Question: I need to clarify my concept.
I am making activity diagrams for different activities. for an activity titled as:
'View Profile'.... i need to make its dgm...
In 'view profile' a user can:
'''
1- view his/her monthly bills
2- View demographics details
3- Edit his/her details
'''
and foreach 1,2,3 there would be different steps to be followed
My question is:
how should i make an activity dgm for such a situation... here is what I am tryong to communicate.. help me how to correct it or what sort of symbol should be used in between to serve the correct purpose as its upto user whether he wants to explore all 1,2,3 or only 1 or only 2 etc

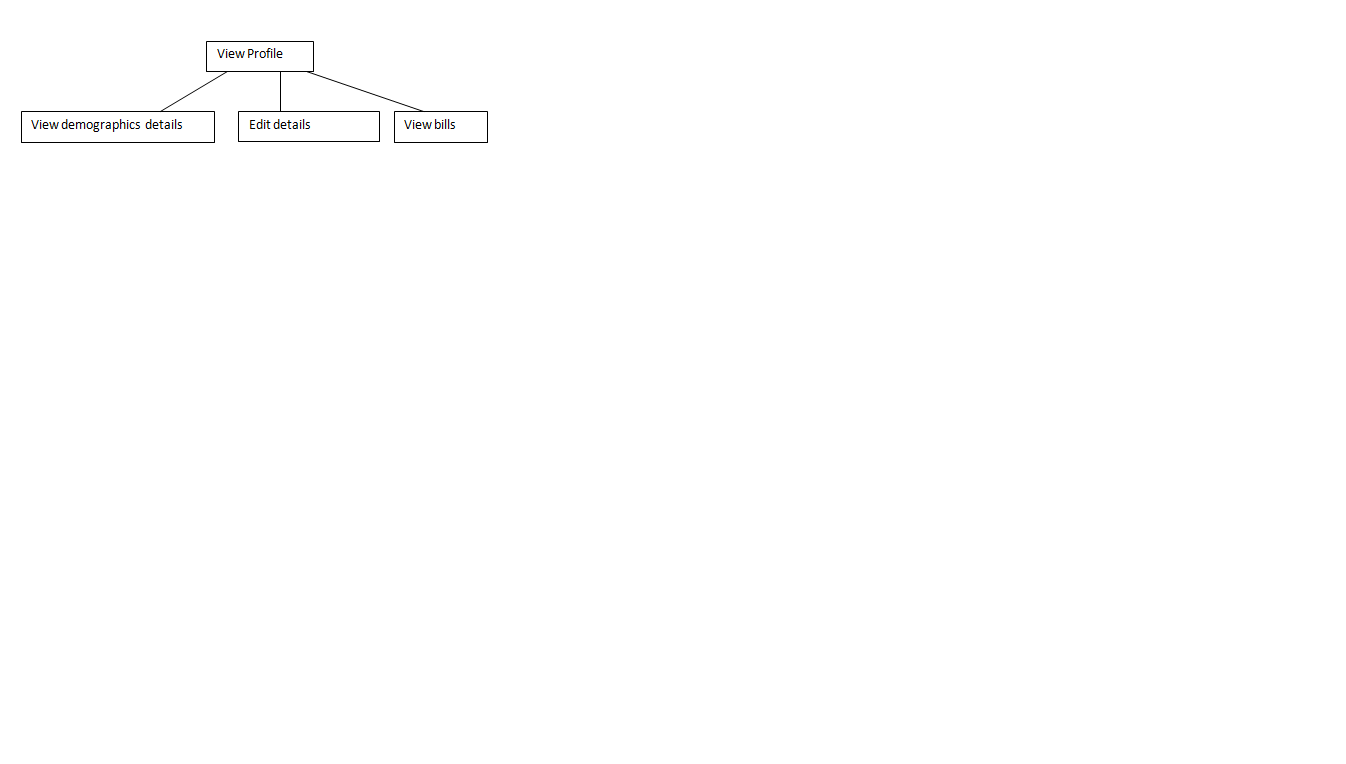
Answer: If only 1 option can occur at a time: a decision point (diamond shape) would be the most appropriate (annotated "user chooses option" or similar). The decision point would have 3 paths leading to the 3 possible options.
For clarity the paths should have arrows indicating direction.
To show that the user can perform another option after completing an initially chosen one, you could have another decision point that each of the 3 steps link to. That decision point could be named "User chooses to continue further steps?" or similar, with the "Yes" path leading back to the first decision point, and the "No" path leading to a final node.